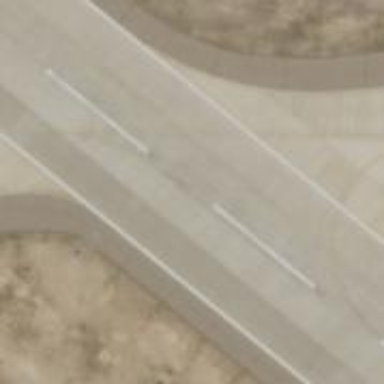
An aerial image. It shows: Image of taxiway at airport.